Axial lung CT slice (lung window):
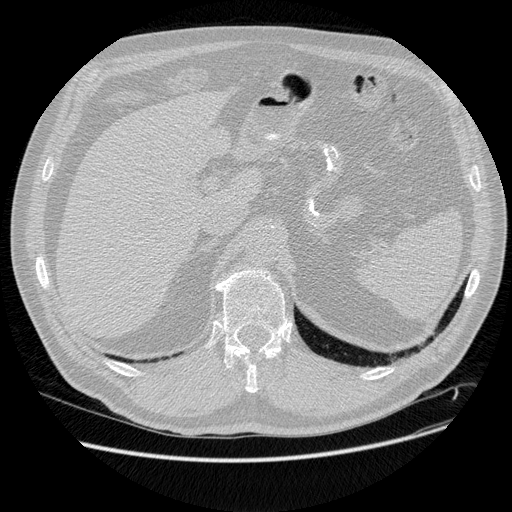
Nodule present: no